Question: when I'm trying to add a Toggle Button I get an error, would you please help me here?
I added a text.xml as a layout and I'm filling it.

and the description is:
'''
java.lang.ArrayIndexOutOfBoundsException: -1
at android.view.ShadowPainter.createDropShadow(ShadowPainter.java:116)
at android.view.ShadowPainter.createDropShadow(ShadowPainter.java:48)
at android.view.ViewGroup_Delegate.getPathShadow(ViewGroup_Delegate.java:140)
at android.view.ViewGroup_Delegate.drawShadow(ViewGroup_Delegate.java:77)
at android.view.ViewGroup_Delegate.drawChild(ViewGroup_Delegate.java:61)
at android.view.ViewGroup.drawChild(ViewGroup.java:3404)
at android.view.ViewGroup.dispatchDraw(ViewGroup.java:3198)
at android.view.View.draw(View.java:15017)
at android.view.ViewGroup.drawChild_Original(ViewGroup.java:3404)
at android.view.ViewGroup_Delegate.drawChild(ViewGroup_Delegate.java:53)
at android.view.ViewGroup.drawChild(ViewGroup.java:3404)
at android.view.ViewGroup.dispatchDraw(ViewGroup.java:3198)
at android.view.View.draw(View.java:15017)
at android.view.ViewGroup.drawChild_Original(ViewGroup.java:3404)
at android.view.ViewGroup_Delegate.drawChild(ViewGroup_Delegate.java:53)
at android.view.ViewGroup.drawChild(ViewGroup.java:3404)
at android.view.ViewGroup.dispatchDraw(ViewGroup.java:3198)
at android.view.View.draw(View.java:15117)
at android.view.View.draw(View.java:15022)
at android.view.ViewGroup.drawChild_Original(ViewGroup.java:3404)
at android.view.ViewGroup_Delegate.drawChild(ViewGroup_Delegate.java:53)
at android.view.ViewGroup.drawChild(ViewGroup.java:3404)
at android.view.ViewGroup.dispatchDraw(ViewGroup.java:3198)
at android.view.View.draw(View.java:15117)
at com.android.layoutlib.bridge.impl.RenderSessionImpl.render(RenderSessionImpl.java:587)
at com.android.layoutlib.bridge.Bridge.createSession(Bridge.java:334)
at com.android.ide.common.rendering.LayoutLibrary.createSession(LayoutLibrary.java:349)
at com.android.ide.eclipse.adt.internal.editors.layout.gle2.RenderService.createRenderSession(RenderService.java:519)
at com.android.ide.eclipse.adt.internal.editors.layout.gle2.GraphicalEditorPart.renderWithBridge(GraphicalEditorPart.java:1584)
at com.android.ide.eclipse.adt.internal.editors.layout.gle2.GraphicalEditorPart.recomputeLayout(GraphicalEditorPart.java:1309)
at com.android.ide.eclipse.adt.internal.editors.layout.gle2.GraphicalEditorPart.onXmlModelChanged(GraphicalEditorPart.java:1267)
at com.android.ide.eclipse.adt.internal.editors.layout.LayoutEditorDelegate.delegateXmlModelChanged(LayoutEditorDelegate.java:402)
at com.android.ide.eclipse.adt.internal.editors.common.CommonXmlEditor.xmlModelChanged(CommonXmlEditor.java:329)
at com.android.ide.eclipse.adt.internal.editors.AndroidXmlEditor$XmlModelStateListener.modelChanged(AndroidXmlEditor.java:1653)
at com.android.ide.eclipse.adt.internal.editors.AndroidXmlEditor.wrapEditXmlModel(AndroidXmlEditor.java:1114)
at com.android.ide.eclipse.adt.internal.editors.AndroidXmlEditor.wrapUndoEditXmlModel(AndroidXmlEditor.java:1190)
at com.android.ide.eclipse.adt.internal.editors.layout.gle2.MoveGesture.drop(MoveGesture.java:396)
at com.android.ide.eclipse.adt.internal.editors.layout.gle2.GestureManager$CanvasDropListener.drop(GestureManager.java:679)
at org.eclipse.swt.dnd.DNDListener.handleEvent(DNDListener.java:91)
at org.eclipse.swt.widgets.EventTable.sendEvent(EventTable.java:84)
at org.eclipse.swt.widgets.Display.sendEvent(Display.java:4353)
at org.eclipse.swt.widgets.Widget.sendEvent(Widget.java:1061)
at org.eclipse.swt.widgets.Widget.sendEvent(Widget.java:1085)
at org.eclipse.swt.widgets.Widget.sendEvent(Widget.java:1070)
at org.eclipse.swt.widgets.Widget.notifyListeners(Widget.java:782)
at org.eclipse.swt.dnd.DropTarget.Drop(DropTarget.java:456)
at org.eclipse.swt.dnd.DropTarget$3.method6(DropTarget.java:258)
at org.eclipse.swt.internal.ole.win32.COMObject.callback6(COMObject.java:119)
at org.eclipse.swt.internal.ole.win32.COM.DoDragDrop(Native Method)
at org.eclipse.swt.dnd.DragSource.drag(DragSource.java:363)
at org.eclipse.swt.dnd.DragSource.access$0(DragSource.java:289)
at org.eclipse.swt.dnd.DragSource$1.handleEvent(DragSource.java:172)
at org.eclipse.swt.widgets.EventTable.sendEvent(EventTable.java:84)
at org.eclipse.swt.widgets.Display.sendEvent(Display.java:4353)
at org.eclipse.swt.widgets.Widget.sendEvent(Widget.java:1061)
at org.eclipse.swt.widgets.Display.runDeferredEvents(Display.java:4172)
at org.eclipse.swt.widgets.Display.readAndDispatch(Display.java:3761)
at org.eclipse.e4.ui.internal.workbench.swt.PartRenderingEngine$9.run(PartRenderingEngine.java:1151)
at org.eclipse.core.databinding.observable.Realm.runWithDefault(Realm.java:332)
at org.eclipse.e4.ui.internal.workbench.swt.PartRenderingEngine.run(PartRenderingEngine.java:1032)
at org.eclipse.e4.ui.internal.workbench.E4Workbench.createAndRunUI(E4Workbench.java:148)
at org.eclipse.ui.internal.Workbench$5.run(Workbench.java:636)
at org.eclipse.core.databinding.observable.Realm.runWithDefault(Realm.java:332)
at org.eclipse.ui.internal.Workbench.createAndRunWorkbench(Workbench.java:579)
at org.eclipse.ui.PlatformUI.createAndRunWorkbench(PlatformUI.java:150)
at org.eclipse.ui.internal.ide.application.IDEApplication.start(IDEApplication.java:135)
at org.eclipse.equinox.internal.app.EclipseAppHandle.run(EclipseAppHandle.java:196)
at org.eclipse.core.runtime.internal.adaptor.EclipseAppLauncher.runApplication(EclipseAppLauncher.java:134)
at org.eclipse.core.runtime.internal.adaptor.EclipseAppLauncher.start(EclipseAppLauncher.java:104)
at org.eclipse.core.runtime.adaptor.EclipseStarter.run(EclipseStarter.java:380)
at org.eclipse.core.runtime.adaptor.EclipseStarter.run(EclipseStarter.java:235)
at sun.reflect.NativeMethodAccessorImpl.invoke0(Native Method)
at sun.reflect.NativeMethodAccessorImpl.invoke(Unknown Source)
at sun.reflect.DelegatingMethodAccessorImpl.invoke(Unknown Source)
at java.lang.reflect.Method.invoke(Unknown Source)
at org.eclipse.equinox.launcher.Main.invokeFramework(Main.java:648)
at org.eclipse.equinox.launcher.Main.basicRun(Main.java:603)
at org.eclipse.equinox.launcher.Main.run(Main.java:1465)
'''
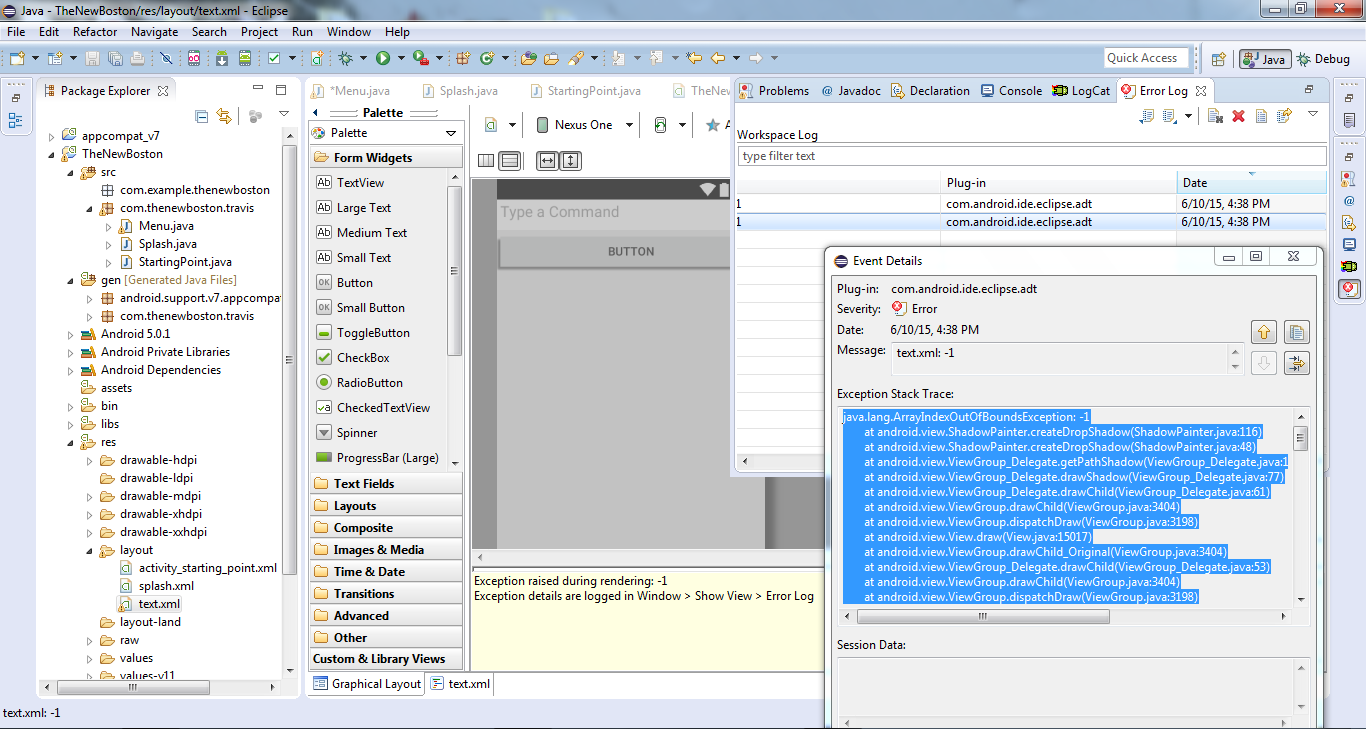
Answer: In Graphic Layout, my original screen was Nexus One, when I changed the screen to an xhdpi screen, no matter which one, errors went away. Then I tried to change it back to Nexus one again, which is an hdpi, and all errors went away. I still don't understand the cause of the error, but I guess arrangement of Toggle Button in xhdpi caused the problem, and after that its position was set in a bigger screen, conversation between screen is possible. I don't know I'm just guessing. :)